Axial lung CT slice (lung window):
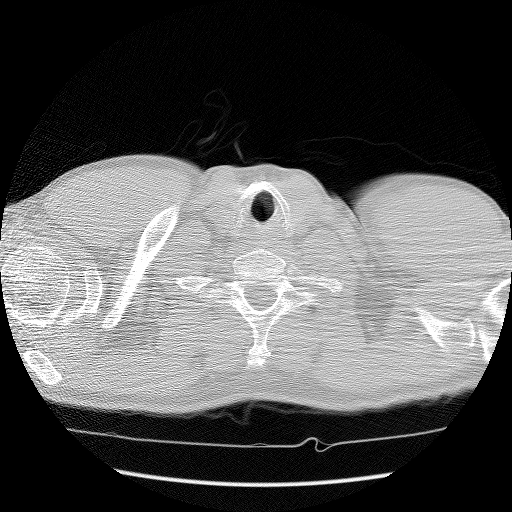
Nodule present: no